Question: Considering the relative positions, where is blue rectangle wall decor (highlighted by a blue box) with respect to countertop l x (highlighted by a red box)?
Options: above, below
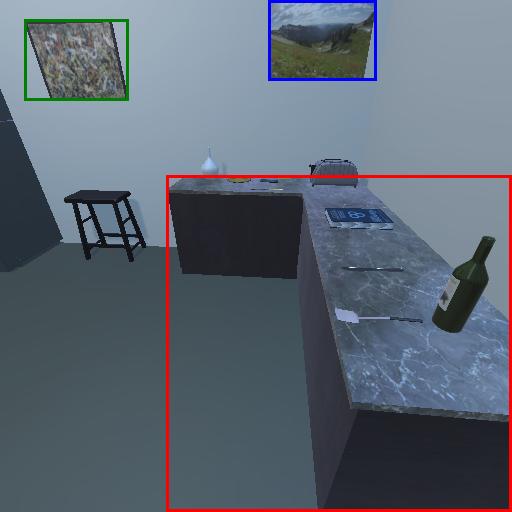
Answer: above